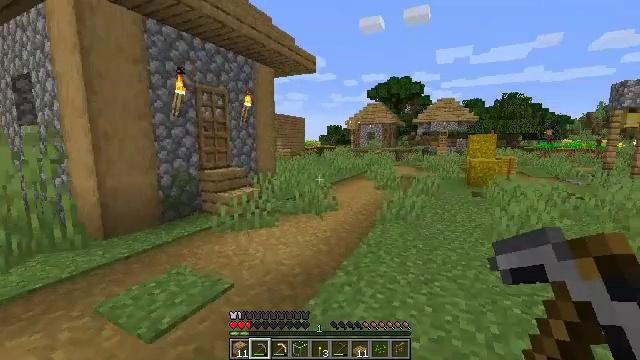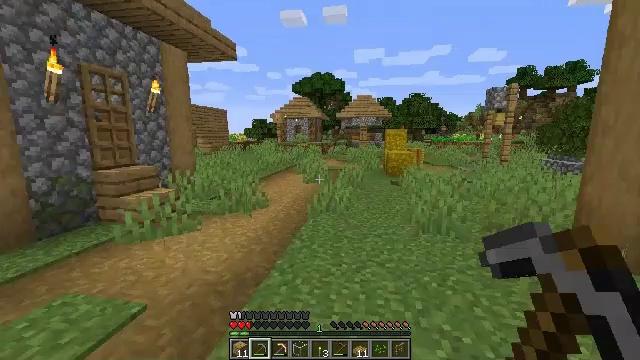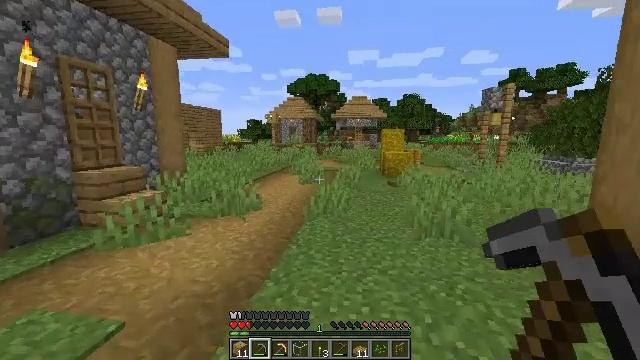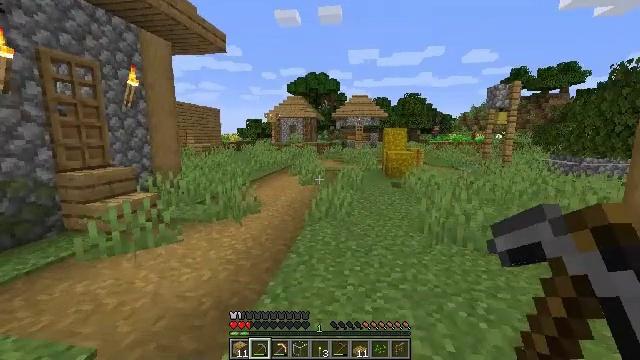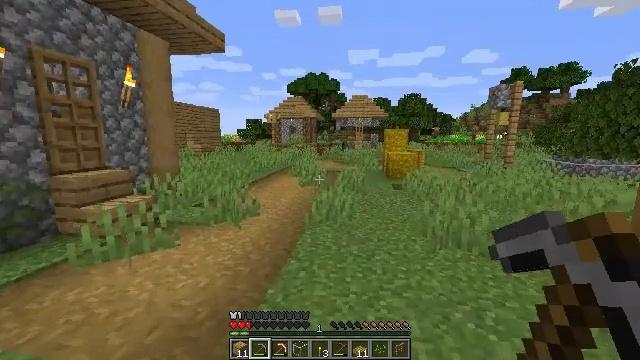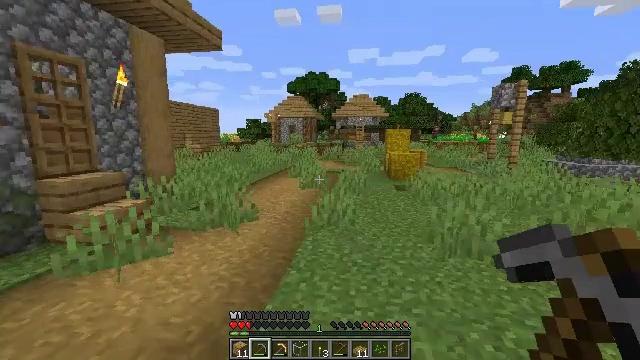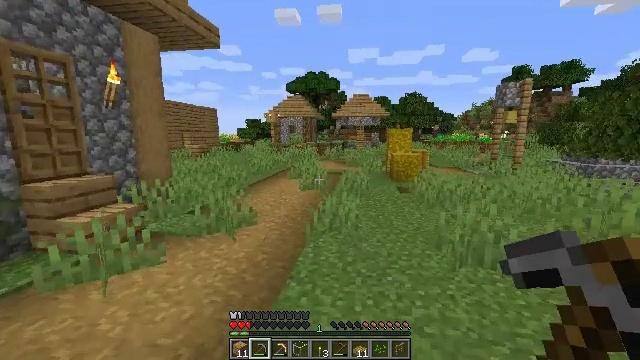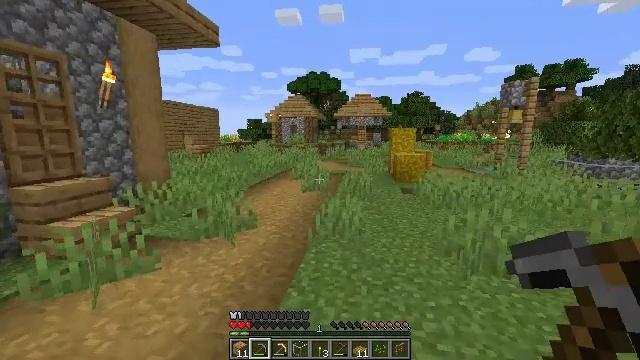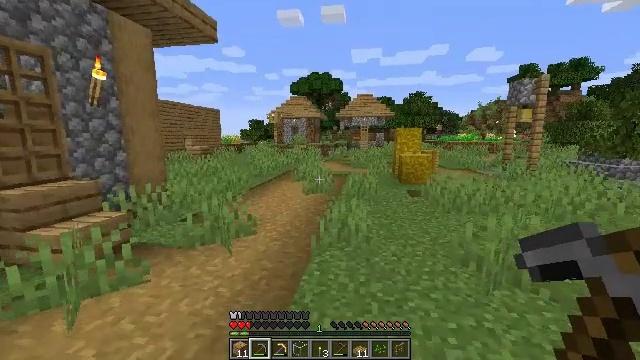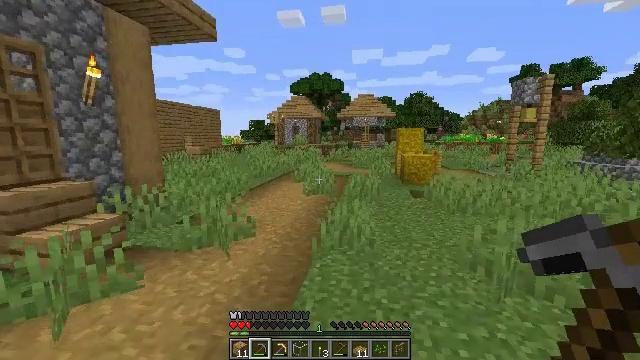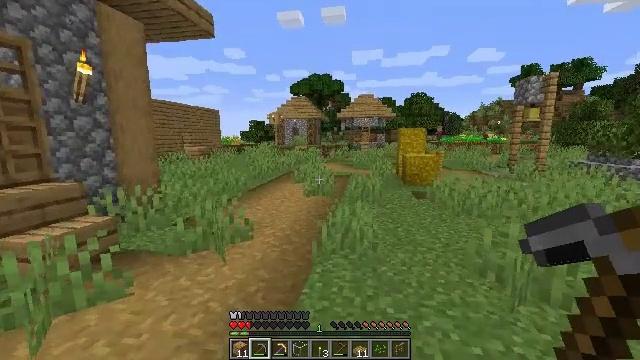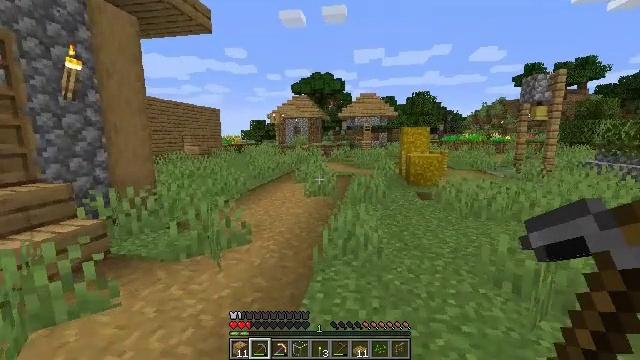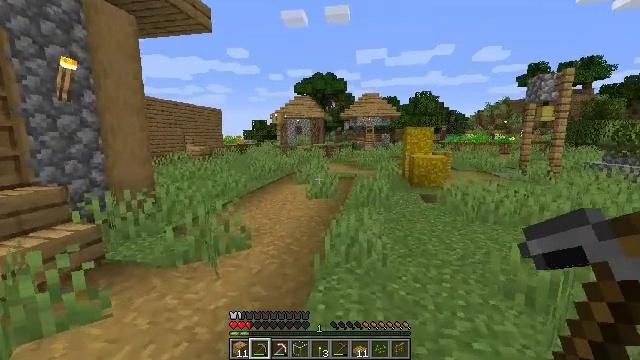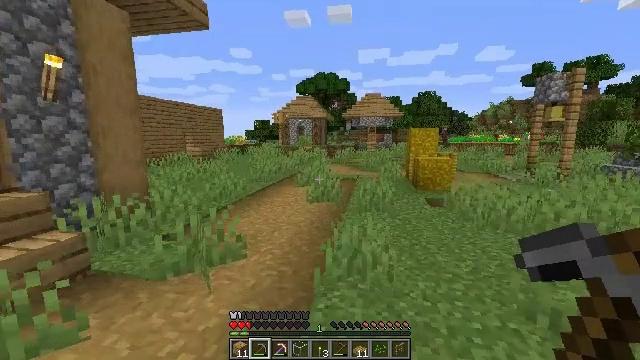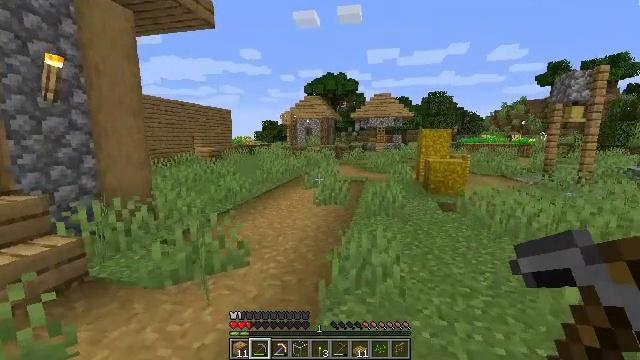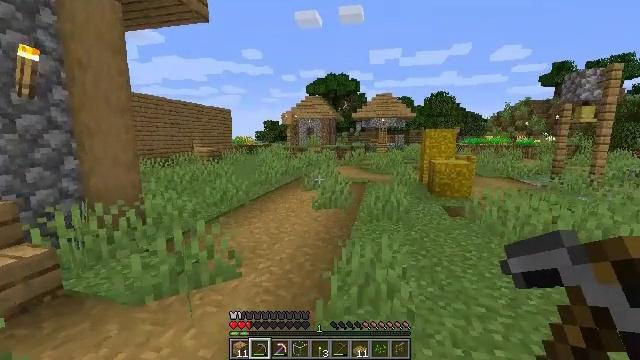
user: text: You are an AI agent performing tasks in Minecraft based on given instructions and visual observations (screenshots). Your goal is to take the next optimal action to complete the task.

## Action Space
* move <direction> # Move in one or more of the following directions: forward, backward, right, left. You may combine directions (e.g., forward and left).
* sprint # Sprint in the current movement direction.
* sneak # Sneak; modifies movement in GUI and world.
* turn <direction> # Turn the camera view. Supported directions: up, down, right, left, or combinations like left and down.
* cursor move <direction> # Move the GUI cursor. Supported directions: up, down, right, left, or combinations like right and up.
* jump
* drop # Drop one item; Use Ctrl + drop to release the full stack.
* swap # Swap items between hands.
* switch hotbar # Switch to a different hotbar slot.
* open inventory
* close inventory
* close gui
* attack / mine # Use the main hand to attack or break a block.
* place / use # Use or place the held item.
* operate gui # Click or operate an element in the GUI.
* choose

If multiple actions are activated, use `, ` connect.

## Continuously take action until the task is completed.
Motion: motion action
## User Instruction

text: Attack the oak planks to recycle it.
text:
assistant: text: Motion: move forward, turn right and down
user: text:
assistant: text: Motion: move forward, turn right
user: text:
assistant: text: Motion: move forward
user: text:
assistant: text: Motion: move forward
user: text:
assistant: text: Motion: move forward
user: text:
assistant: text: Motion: move forward
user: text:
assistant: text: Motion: move forward
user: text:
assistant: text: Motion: move forward
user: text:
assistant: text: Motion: move forward
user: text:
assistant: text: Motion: move forward
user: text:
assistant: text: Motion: move forward
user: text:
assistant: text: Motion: move forward
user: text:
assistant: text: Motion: move forward
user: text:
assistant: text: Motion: move forward, turn left
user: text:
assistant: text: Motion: move forward
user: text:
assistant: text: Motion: move forward
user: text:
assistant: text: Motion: move forward
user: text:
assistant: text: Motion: move forward
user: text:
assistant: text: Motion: move forward
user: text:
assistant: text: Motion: move forward
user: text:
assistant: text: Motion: move forward
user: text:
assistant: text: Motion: move forward
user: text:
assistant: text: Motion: move forward
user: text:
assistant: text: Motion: move forward
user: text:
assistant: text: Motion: move forward
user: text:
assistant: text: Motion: move forward
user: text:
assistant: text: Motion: move forward
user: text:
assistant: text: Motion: move forward
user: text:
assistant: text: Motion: move forward
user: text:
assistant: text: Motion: move forward